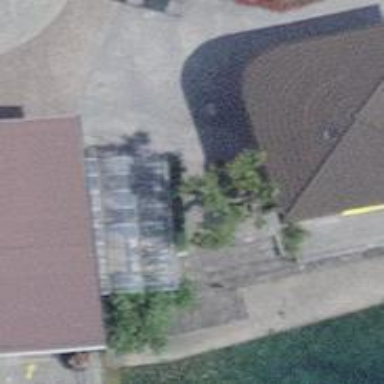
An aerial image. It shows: Rack for bicycle parking.